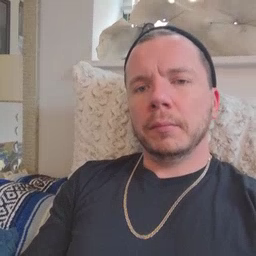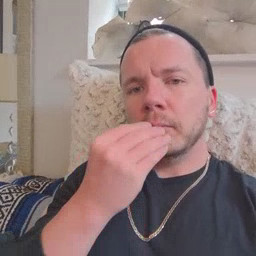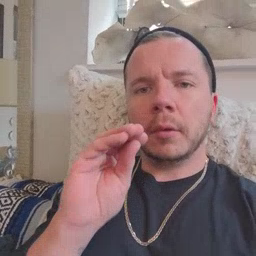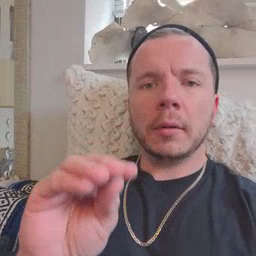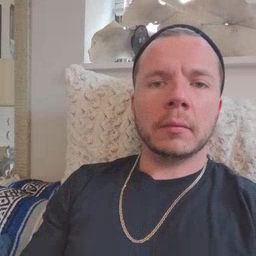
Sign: kiss